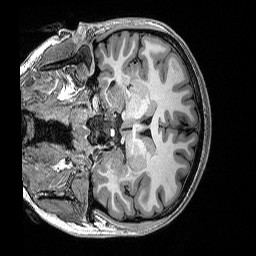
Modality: T1w
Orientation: coronal
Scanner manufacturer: siemens
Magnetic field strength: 3 T
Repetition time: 2.53 s
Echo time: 0.0033 s